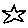
Label: star